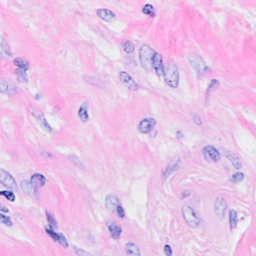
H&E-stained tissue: Breast